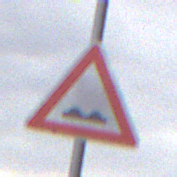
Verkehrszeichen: UnebeneFahrbahn
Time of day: Midday
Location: Outdoor (Suburban)
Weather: Overcast
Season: NotSpecified
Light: Natural